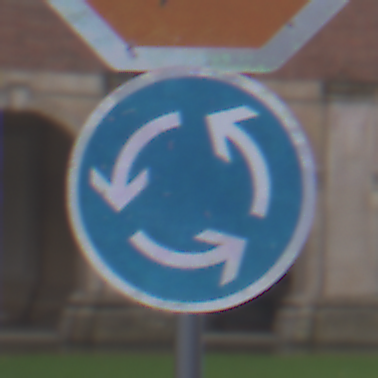
Verkehrszeichen: Kreisverkehr
Zusatzzeichen oben: Stop
Umgebung: Outdoor, Urban
Tageszeit: Midday
Wetter: Overcast
Licht: Natural
Jahreszeit: NotSpecified
Kontrast: LowContrast